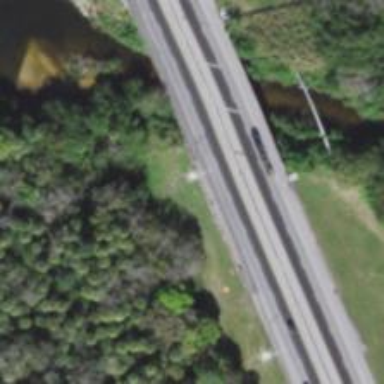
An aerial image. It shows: Bridge over motorway.